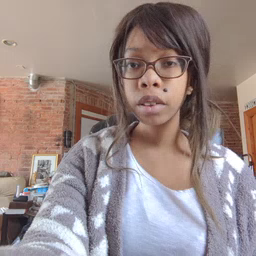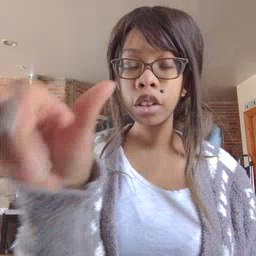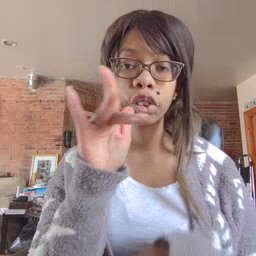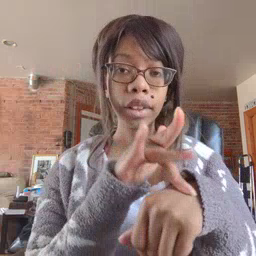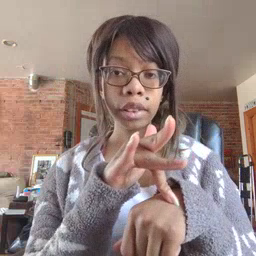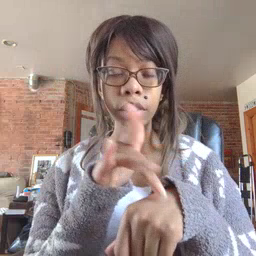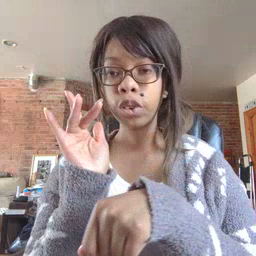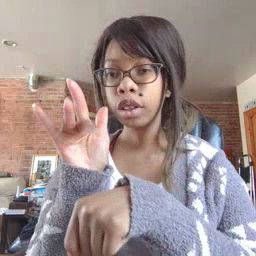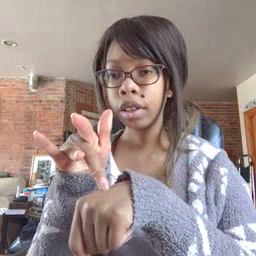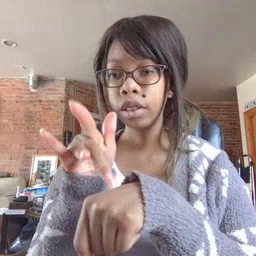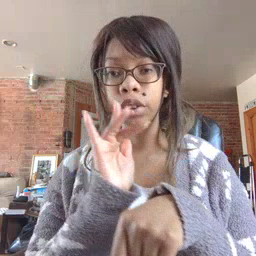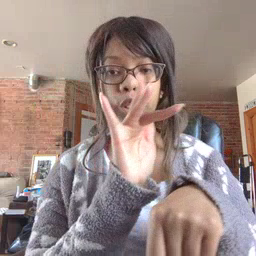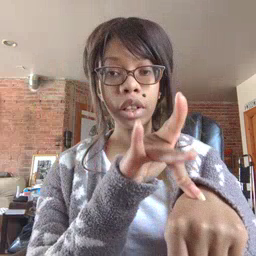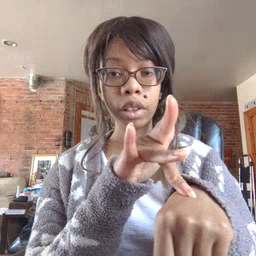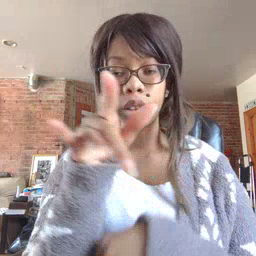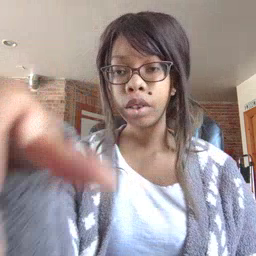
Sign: touch